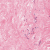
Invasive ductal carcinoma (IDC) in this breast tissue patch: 0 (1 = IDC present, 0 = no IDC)